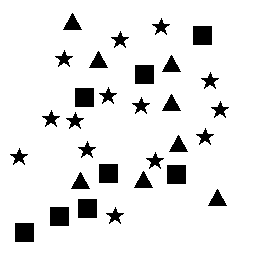
Squares: 8
Triangles: 8
Stars: 14
Total shapes: 30